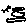
Label: cloud